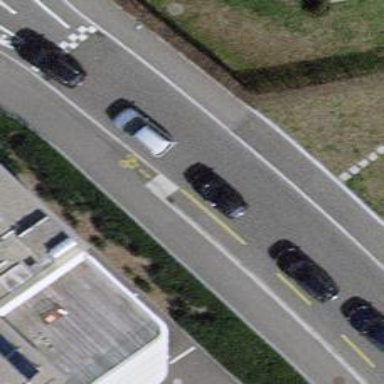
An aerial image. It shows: Tertiary road with asphalt surface. There are sidewalks on both sides and designated cycle lane on the left.